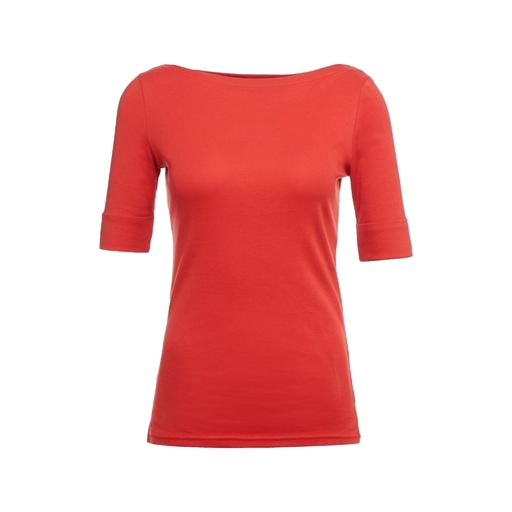
red boat-neck top, boat-neck top, red three-quarter-sleeve scoop-neck t-shirt only macy, white background